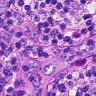
Metastatic tissue present: no